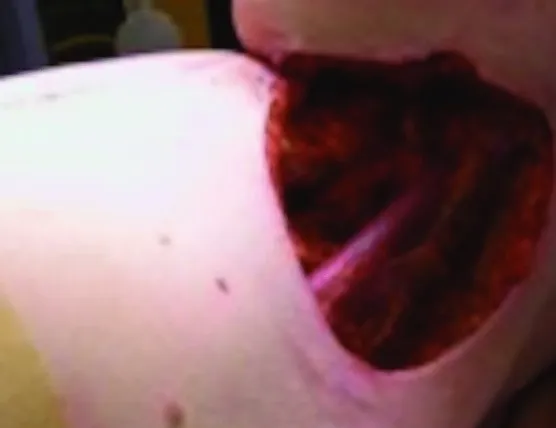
Defect of axilla and lateral breast.
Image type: medical_photograph (other_medical_photograph)